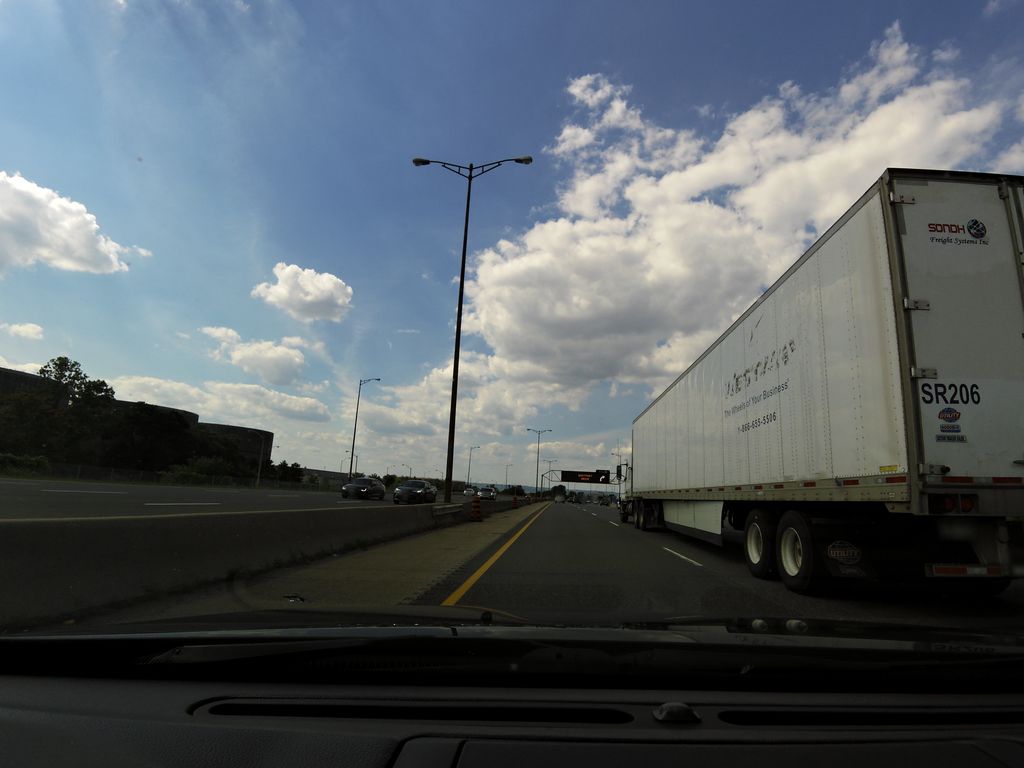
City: hamilton